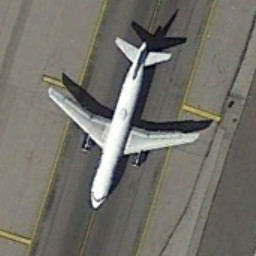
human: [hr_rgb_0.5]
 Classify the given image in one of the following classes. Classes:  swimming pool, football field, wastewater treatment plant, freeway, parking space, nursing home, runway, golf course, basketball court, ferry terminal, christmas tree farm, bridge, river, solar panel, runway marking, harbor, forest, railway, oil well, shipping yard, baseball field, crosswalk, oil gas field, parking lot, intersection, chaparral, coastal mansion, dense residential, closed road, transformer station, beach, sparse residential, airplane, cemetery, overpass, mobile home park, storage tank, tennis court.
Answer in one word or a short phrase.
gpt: airplane